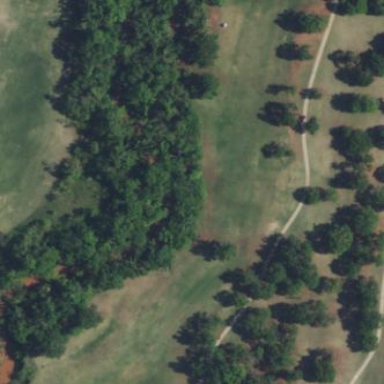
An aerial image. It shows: Grassy area designated as golf fairway.